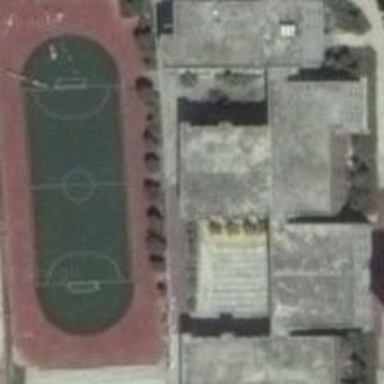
A simple playground is situated in the gap between two buildings .